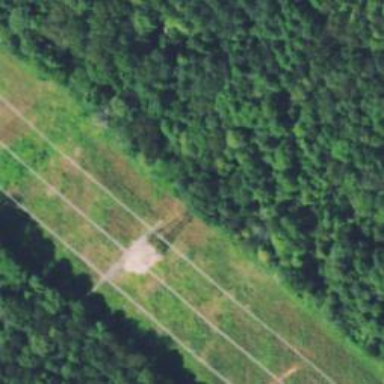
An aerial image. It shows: Lattice structure tower.